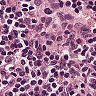
Metastatic tissue present: no